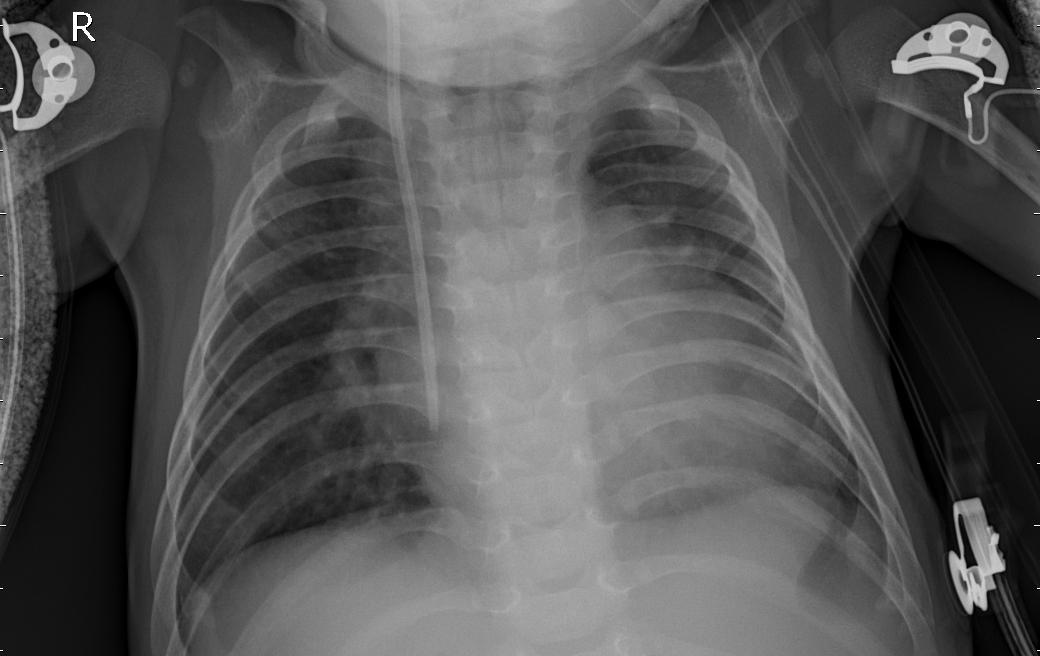
Diagnosis: PNEUMONIA